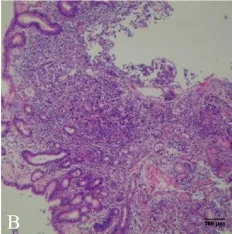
(B) Hematoxylin and eosin staining suggested adenocarcinoma.
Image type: pathology (h&e)